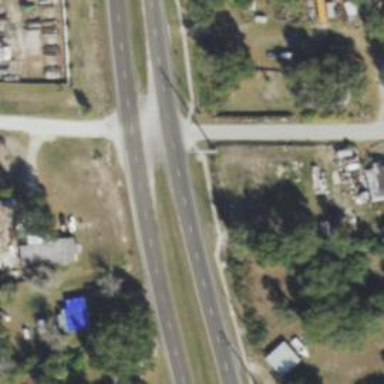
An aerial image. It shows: Abandoned road.